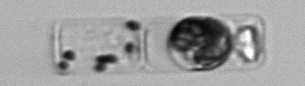
Label: Guinardia_delicatula_TAG_internal_parasite